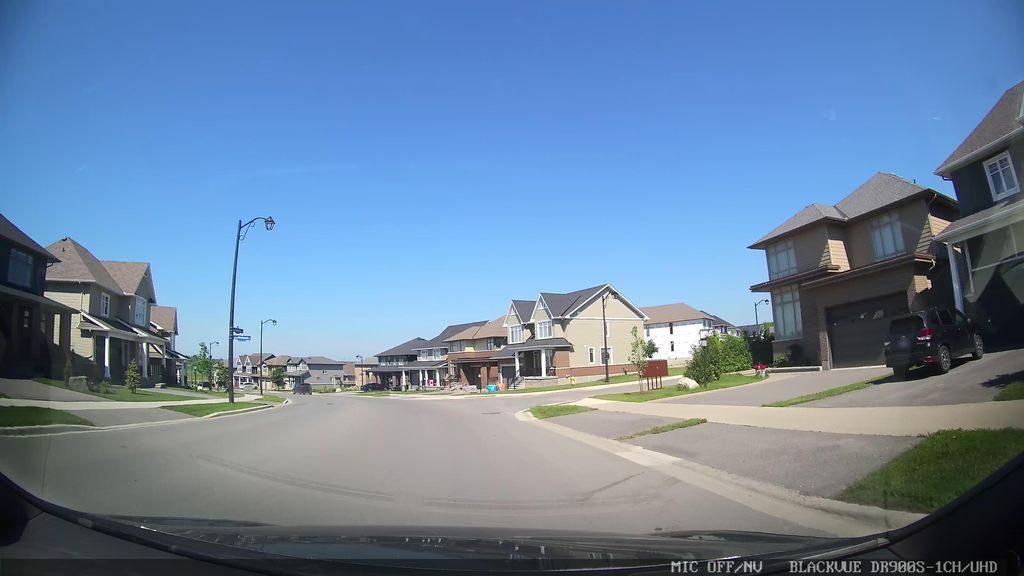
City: ottawa-gatineau